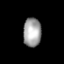
Tissue: prostate
Cell type: T cells
Senescence score: 0.312
Nuclear area (px): 511
Mean DAPI intensity: 161.712